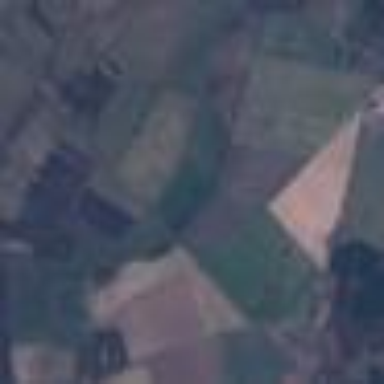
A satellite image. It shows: View of farmland.